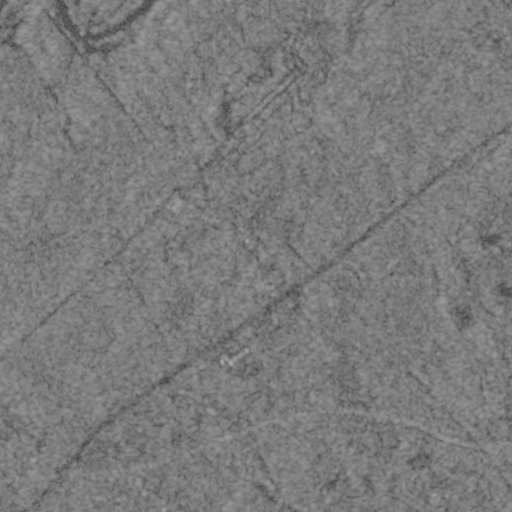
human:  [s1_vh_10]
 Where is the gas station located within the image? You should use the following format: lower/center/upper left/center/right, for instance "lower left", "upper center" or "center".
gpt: The gas station is located in the center of the image.
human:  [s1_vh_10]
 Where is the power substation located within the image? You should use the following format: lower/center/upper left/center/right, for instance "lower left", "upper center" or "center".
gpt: The power substation is located in the center left of the image.
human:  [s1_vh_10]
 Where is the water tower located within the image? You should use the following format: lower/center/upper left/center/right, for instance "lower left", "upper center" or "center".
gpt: The water tower is located in the center of the image.
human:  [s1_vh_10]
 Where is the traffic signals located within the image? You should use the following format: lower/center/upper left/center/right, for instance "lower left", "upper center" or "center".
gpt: The traffic signals is located in the center of the image.
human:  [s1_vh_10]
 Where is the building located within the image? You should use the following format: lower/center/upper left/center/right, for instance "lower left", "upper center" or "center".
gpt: There is no building in the image.

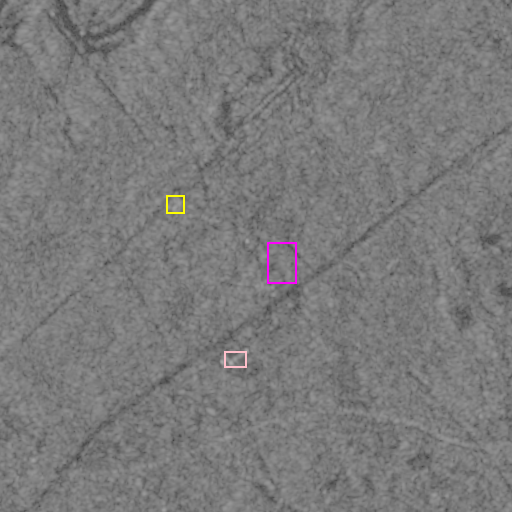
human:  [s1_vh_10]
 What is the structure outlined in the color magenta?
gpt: The structure outlined in magenta is a park.
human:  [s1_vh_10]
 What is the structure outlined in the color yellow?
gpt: The structure outlined in yellow is a power substation.
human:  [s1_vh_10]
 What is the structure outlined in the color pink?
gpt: The structure outlined in pink is a building.
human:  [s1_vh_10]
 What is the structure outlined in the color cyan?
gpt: There is no cyan outline.